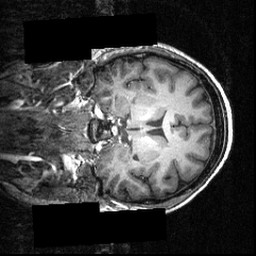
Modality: T1w
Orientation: coronal
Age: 21
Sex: male
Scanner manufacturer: siemens
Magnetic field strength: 3.951 T
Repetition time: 1.5 s
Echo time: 0.00335 s